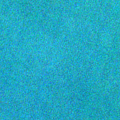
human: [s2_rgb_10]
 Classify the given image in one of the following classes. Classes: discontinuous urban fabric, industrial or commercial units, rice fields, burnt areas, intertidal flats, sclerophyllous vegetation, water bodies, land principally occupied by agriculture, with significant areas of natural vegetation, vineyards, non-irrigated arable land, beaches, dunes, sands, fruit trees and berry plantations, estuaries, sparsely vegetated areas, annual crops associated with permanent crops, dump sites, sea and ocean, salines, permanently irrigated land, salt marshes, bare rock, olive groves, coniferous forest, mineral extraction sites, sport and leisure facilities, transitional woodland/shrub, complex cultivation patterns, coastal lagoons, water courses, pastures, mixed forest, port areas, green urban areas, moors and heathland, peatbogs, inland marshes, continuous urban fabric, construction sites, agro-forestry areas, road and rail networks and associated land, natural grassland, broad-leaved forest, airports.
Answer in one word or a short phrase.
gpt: sea and ocean